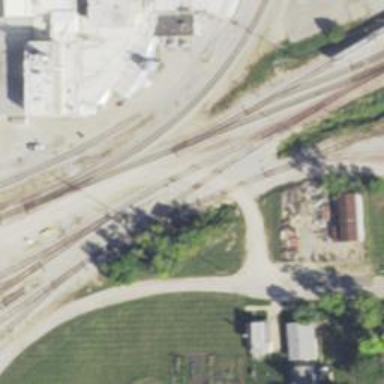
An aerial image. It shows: Abandoned railway siding.